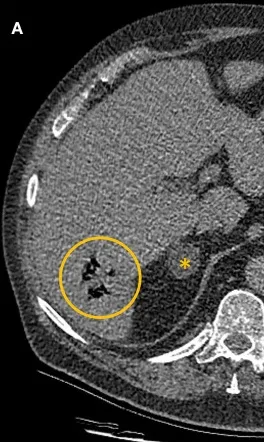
(A) Axial computed tomography pulmonary angiogram on admission. Collection of gas in liver segment 6 (yellow circle).
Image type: radiology (ct)